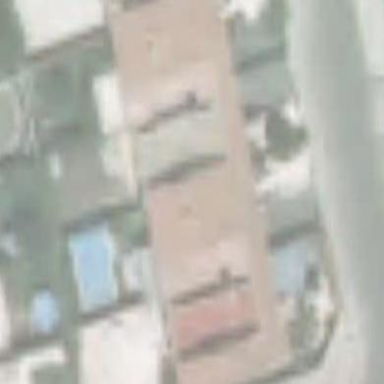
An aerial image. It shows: Terraced building with pitched roof oriented across.